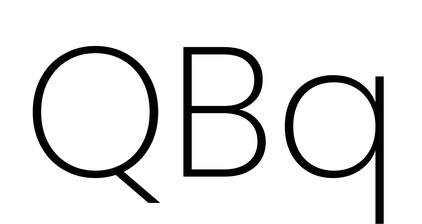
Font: Poppins-ExtraLight